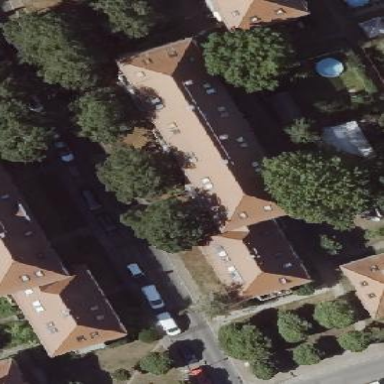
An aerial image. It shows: Hipped roof apartment building.